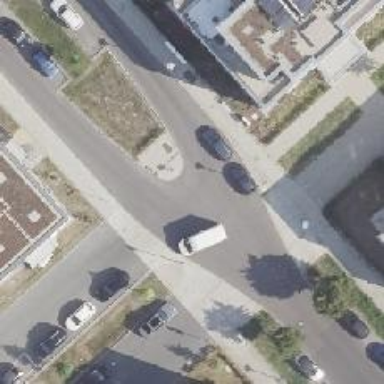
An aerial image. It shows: Residential road with asphalt surface and separate sidewalk.